Question: How to select an existing folder (or create new) from a native Win32 application?
<URL>. It has a good answer for C#/.NET. But I want the same thing for native Win32.
Anybody knows a solution, free code, etc?
I tried the function from the answer. Everything worked as expected, except it is necessary to call the 'SHGetPathFromIDList' function to retrieve the name of selected directory. Here is a sample screen shot:

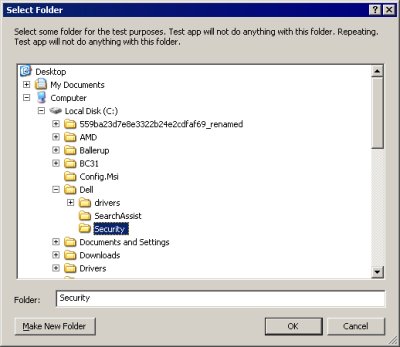
Answer: <URL>
Do your users a favor, and set at least the 'BIF_NEWDIALOGSTYLE' flag.
To set the initial folder, add the following code:
'''
static int CALLBACK BrowseFolderCallback(
HWND hwnd, UINT uMsg, LPARAM lParam, LPARAM lpData)
{
if (uMsg == BFFM_INITIALIZED) {
LPCTSTR path = reinterpret_cast<LPCTSTR>(lpData);
::SendMessage(hwnd, BFFM_SETSELECTION, true, (LPARAM) path);
}
return 0;
}
// ...
BROWSEINFO binf = { 0 };
...
binf.lParam = reinterpret_cast<LPARAM>(initial_path_as_lpctstr);
binf.lpfn = BrowseFolderCallback;
...
'''
and provide a suitable path (such as remembering the last selection, your applications data folder, or similar)